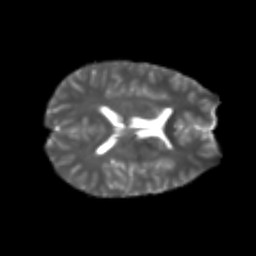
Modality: T2w
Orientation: axial
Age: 21
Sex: male
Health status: healthy
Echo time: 0.074 s